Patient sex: M
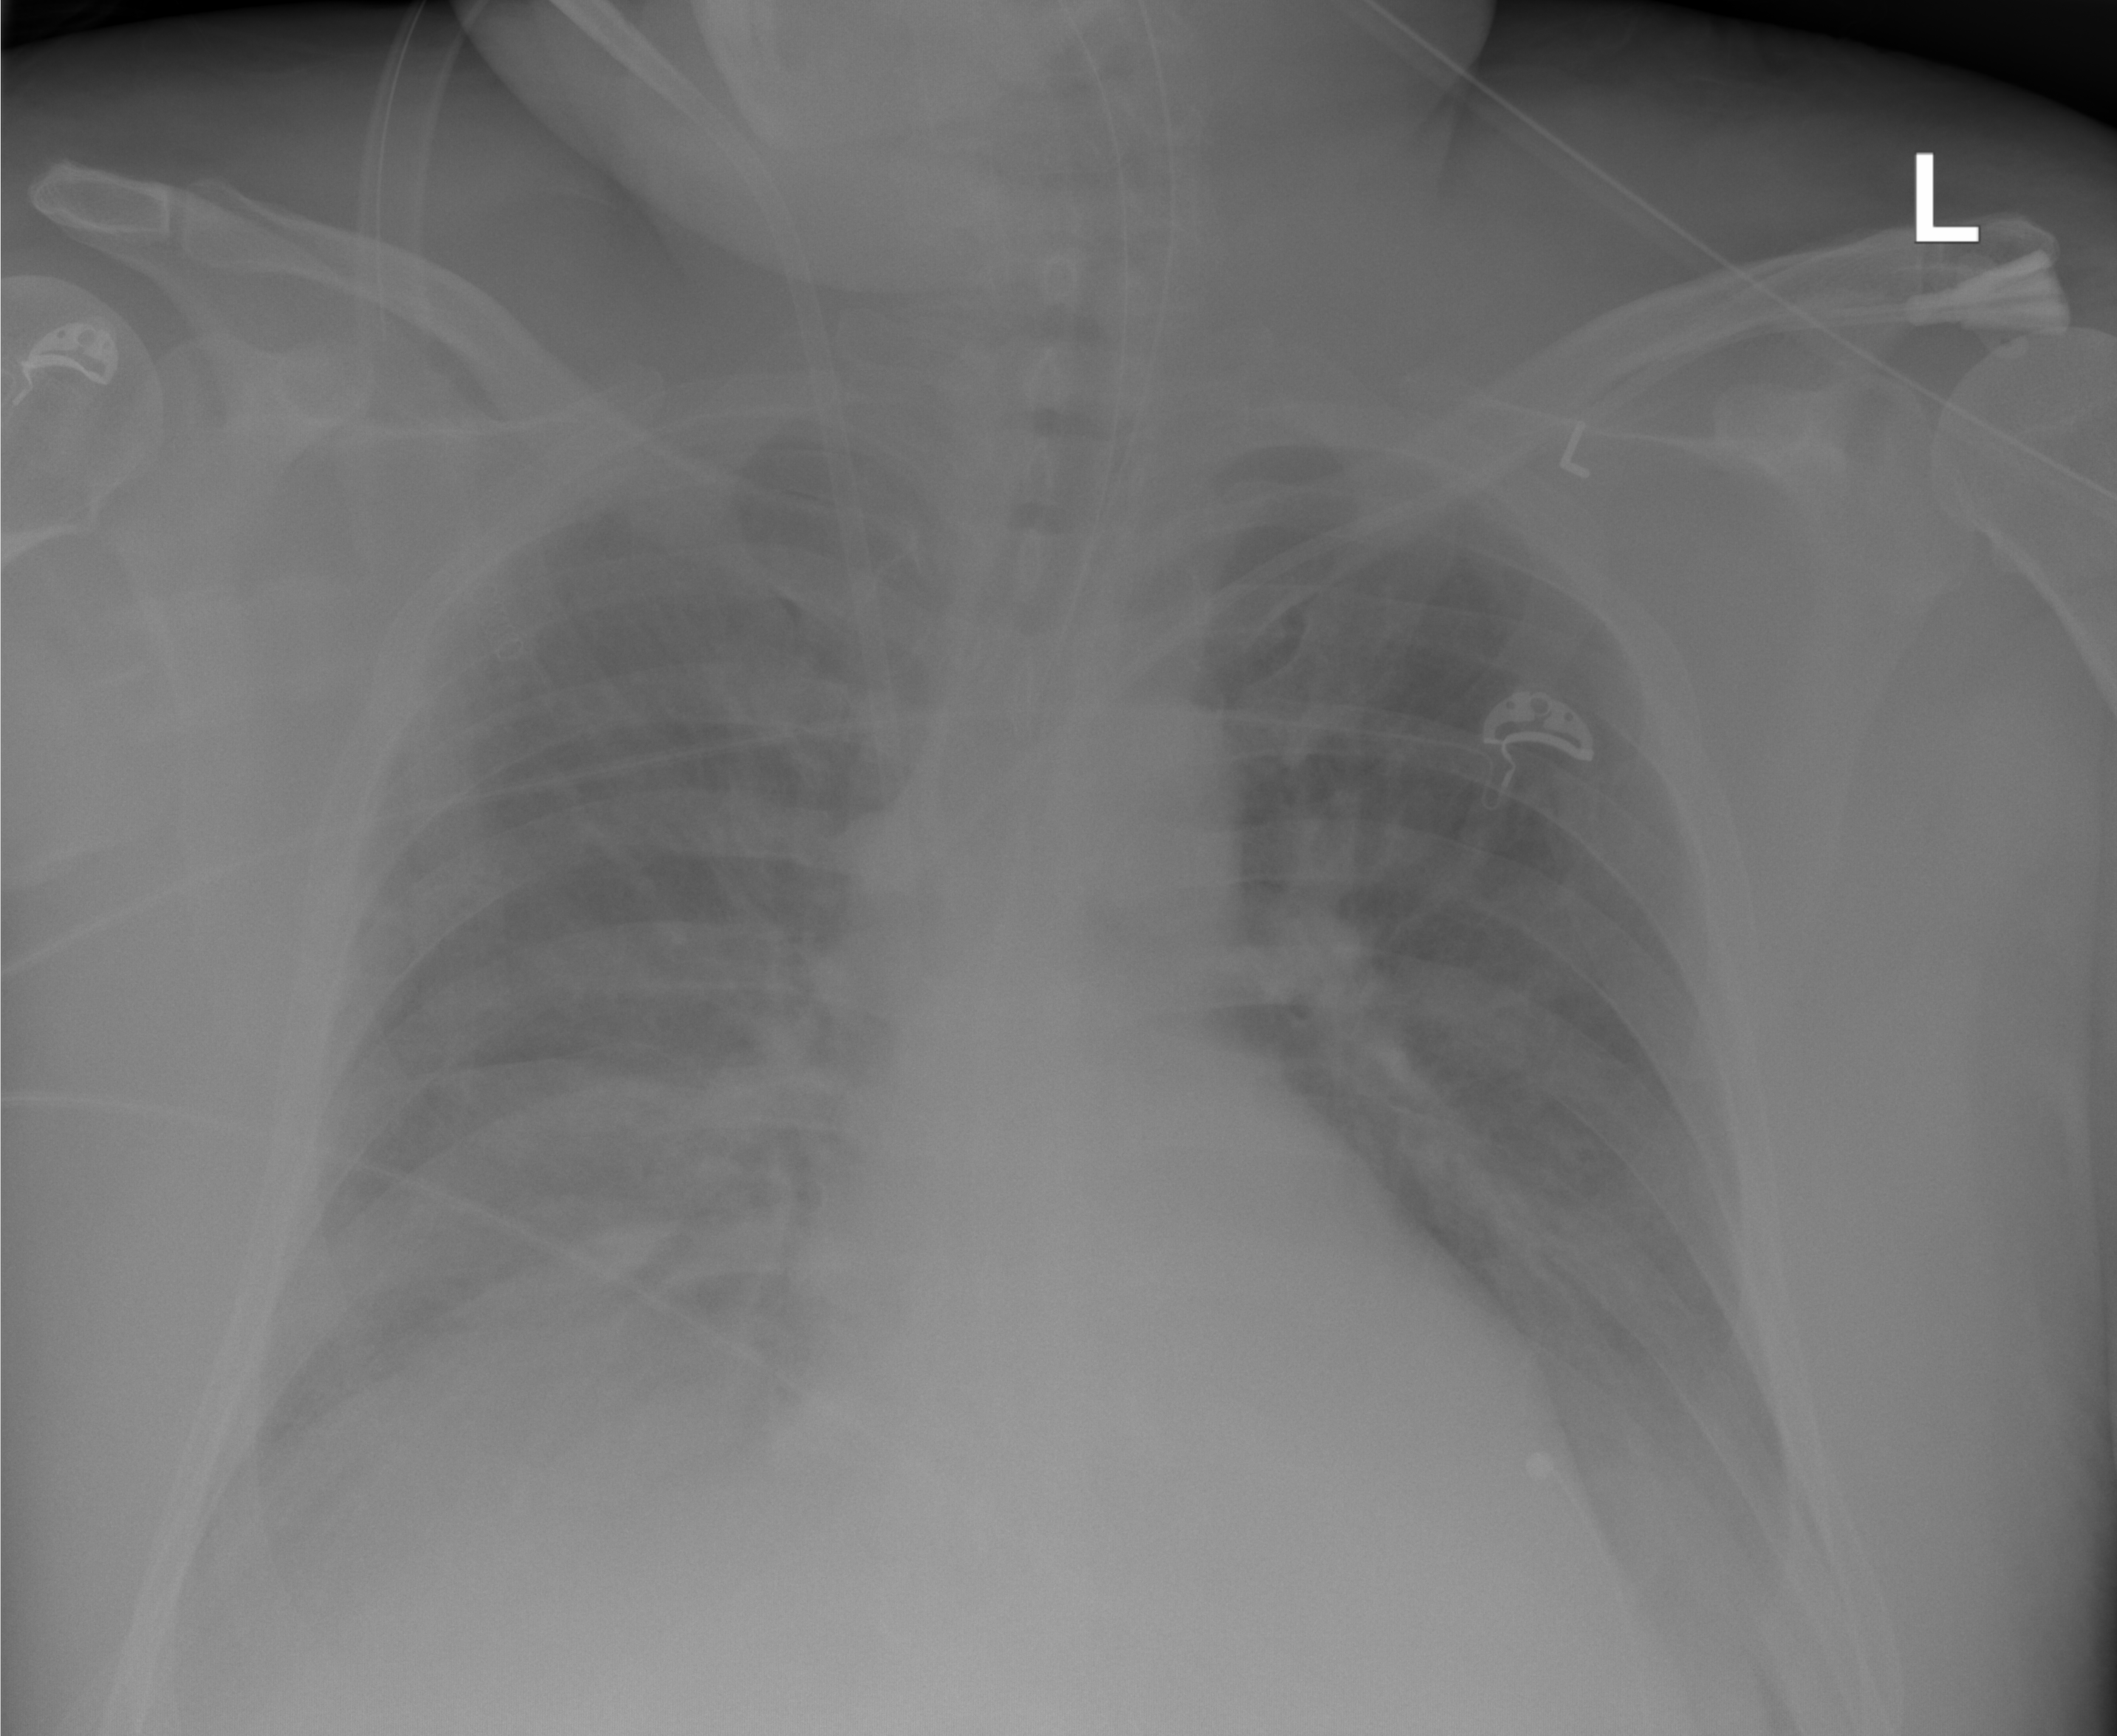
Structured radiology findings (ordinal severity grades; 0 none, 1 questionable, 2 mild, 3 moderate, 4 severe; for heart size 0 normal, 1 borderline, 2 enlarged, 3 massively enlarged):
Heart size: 0
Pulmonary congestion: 3
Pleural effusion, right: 3
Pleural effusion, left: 2
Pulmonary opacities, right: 2
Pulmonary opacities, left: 2
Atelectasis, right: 3
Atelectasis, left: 2